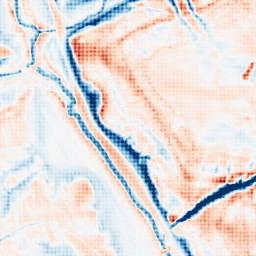
Category: edge_preserving
Decomposition family: guided
Decomposition parameters: radius: 8
eps: 1
Upsampling method: sinc_hamming
Upsampling parameters: scale: 8
kernel_size: 8
Upsampling scale: 8